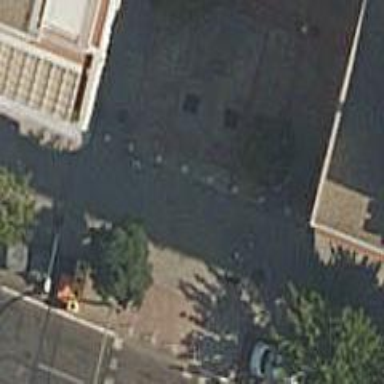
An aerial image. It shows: Bollard.